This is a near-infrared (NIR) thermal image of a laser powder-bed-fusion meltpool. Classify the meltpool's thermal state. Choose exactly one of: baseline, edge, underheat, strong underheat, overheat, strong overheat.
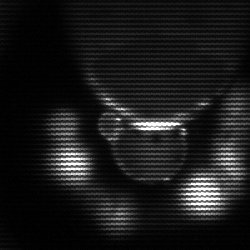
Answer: baseline